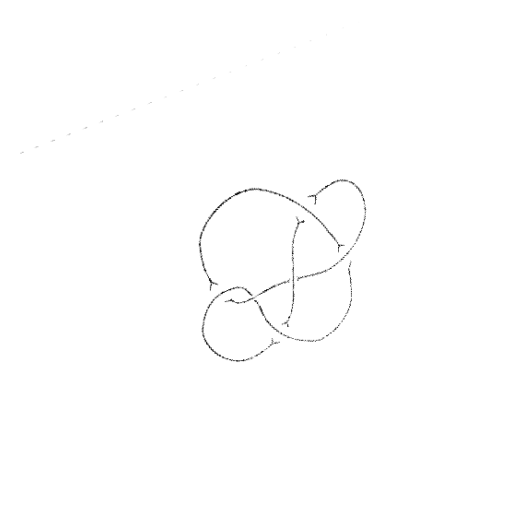
Crossing number: 6